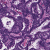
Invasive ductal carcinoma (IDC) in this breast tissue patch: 1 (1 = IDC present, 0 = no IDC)